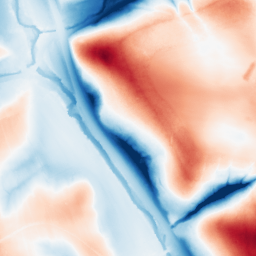
Category: edge_preserving
Decomposition family: guided
Decomposition parameters: radius: 32
eps: 1
Upsampling method: quadratic
Upsampling parameters: scale: 8
Upsampling scale: 8